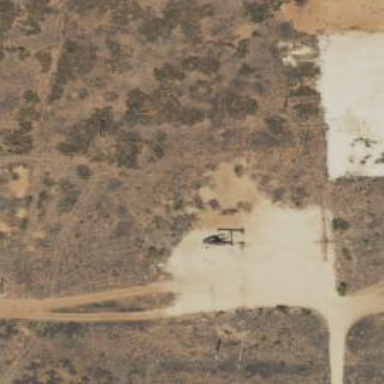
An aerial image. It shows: Petroleum well.